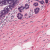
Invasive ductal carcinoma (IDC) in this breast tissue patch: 0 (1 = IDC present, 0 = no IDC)